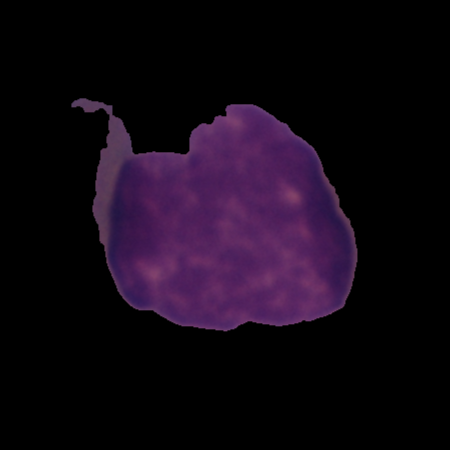
Label: cancer